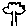
Label: tree